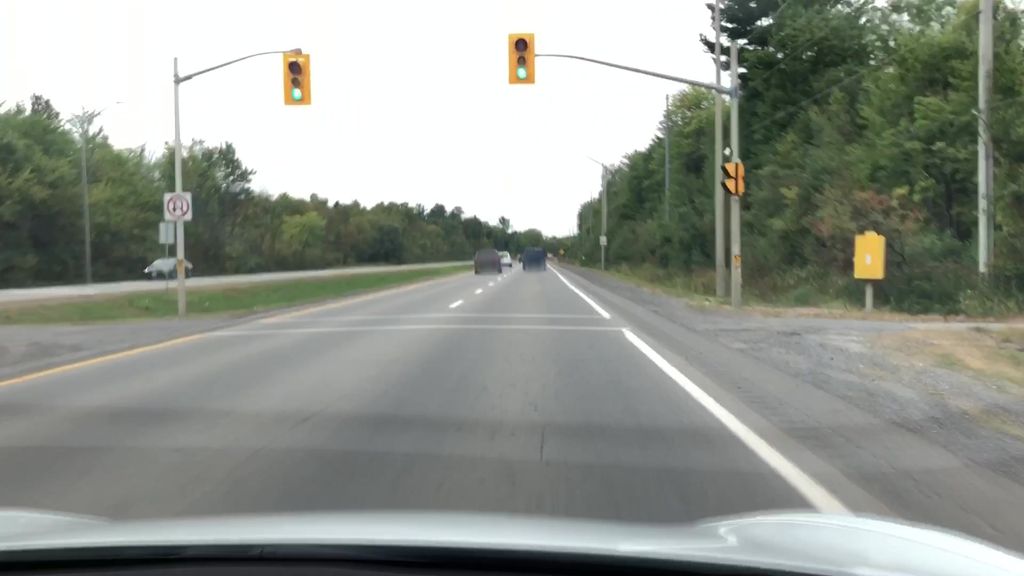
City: ottawa-gatineau